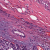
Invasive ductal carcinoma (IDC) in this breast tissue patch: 1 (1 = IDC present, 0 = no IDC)